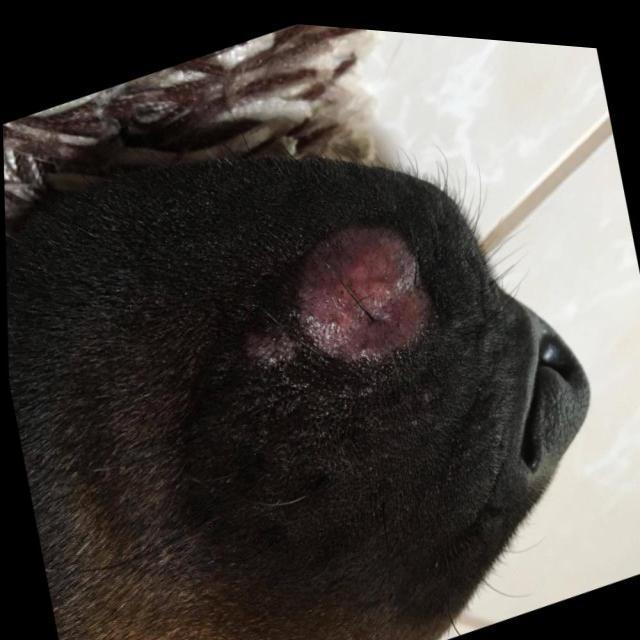
Canine ringworm (Dermatophytosis) — fungal infection caused by Microsporum or Trichophyton. Presents with circular alopecia, scaling, crusting, and broken hairs.